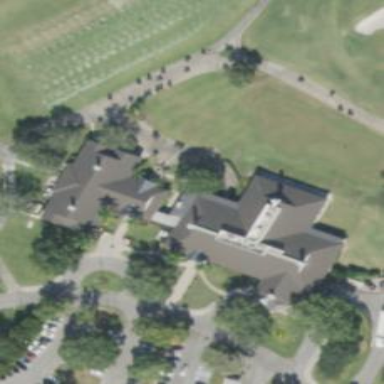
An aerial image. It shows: Clubhouse building at golf course.